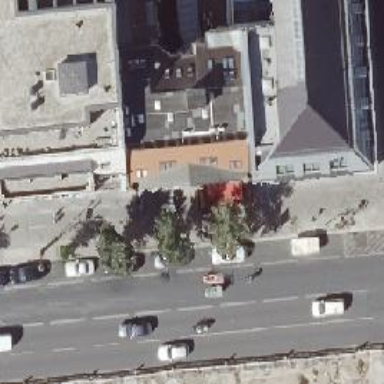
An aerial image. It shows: Restaurant.